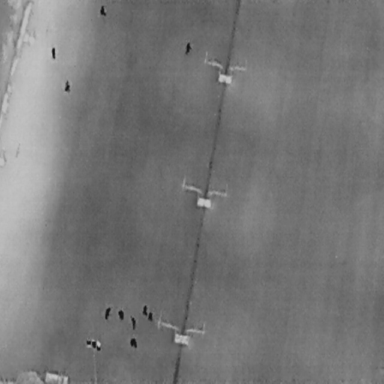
There are ten People in the infrared image.